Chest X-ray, PA view. Patient: 72 years old, sex F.
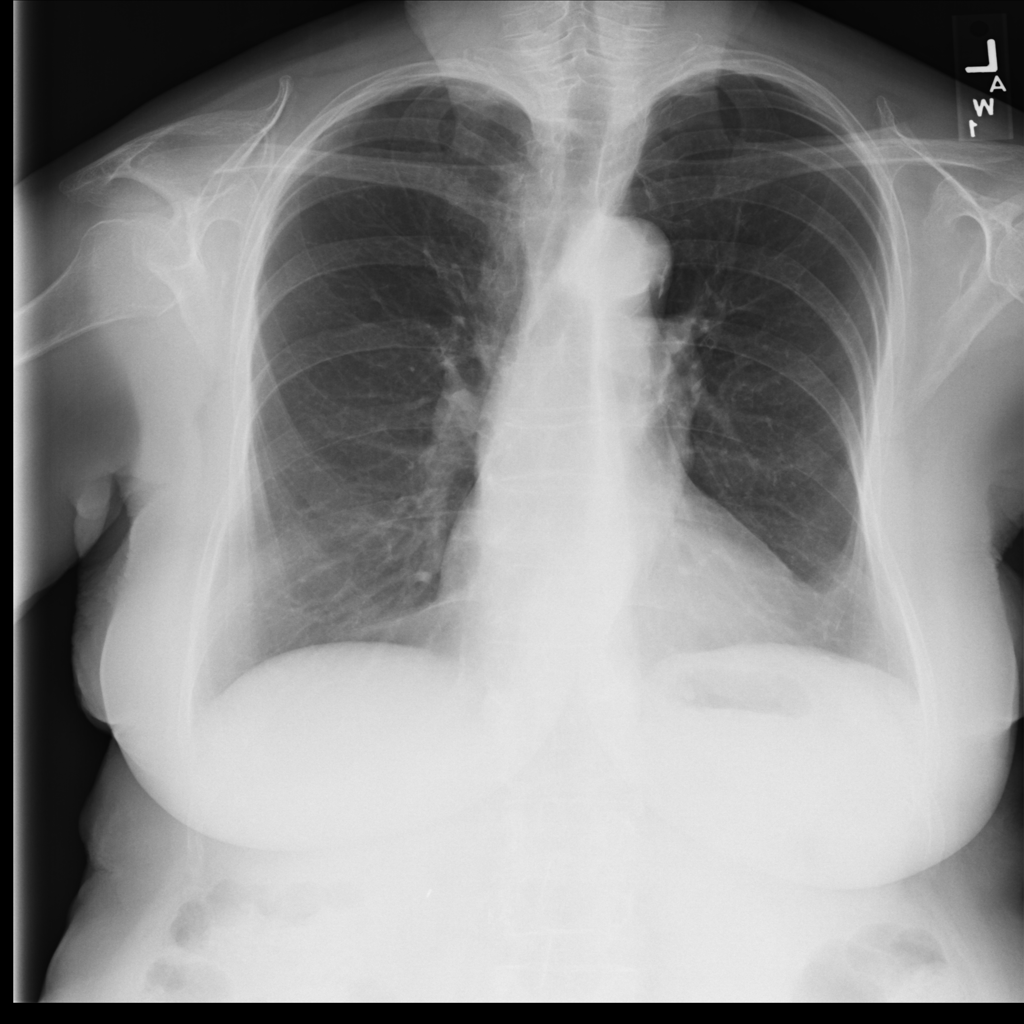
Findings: No Finding